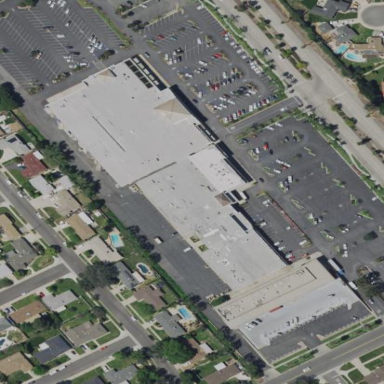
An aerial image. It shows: Retail area.